Question: I want my 'TextBox' to look like this

How can I remove the left and right sides of my 'TextBox' control?
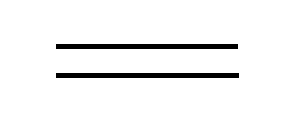
Answer: Normally, you'd have to override the OnPaint event to do this, for a Textbox however, this will not work because OnPaint wont get called.
An approach would be to subclass TextBox as described <URL>
However I wouldnt suggest you to do this at all, it sounds like a daunting task to me (never did this myself), espacially when you are new to programming.
Maybe it would suffice to just draw a line above or beneath the TextBox?
Maybe this will explain it better:
> The TextBox is special in that you can't custom paint it.
If you just want a custom border, you can create a new UserControl and add a TextBox with border style set to None. Make sure you leave enough room around the outside of the TextBox for a border. Then paint the border on the UserControl surface.
An alternative method would be to handle the WM_NCPAINT message of the TextBox and paint the border then, but that is significantly more complicated.
Source: shawn.ohern in msdn forums: <URL>
(Sorry I didnt know how to link to his post directly)
This <URL>